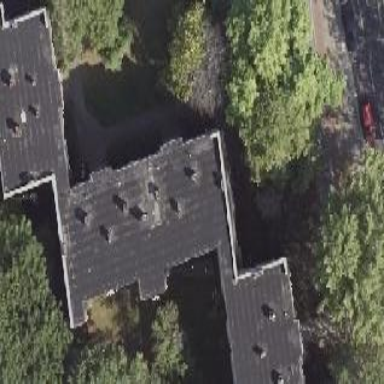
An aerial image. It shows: Flat-roofed apartment building.